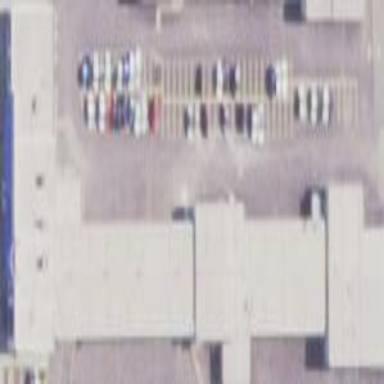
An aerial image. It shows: Building housing car shop.